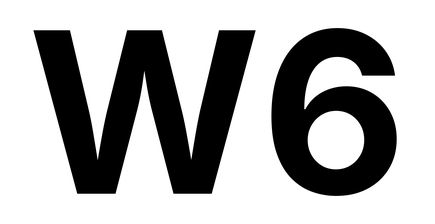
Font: Inter_Bold